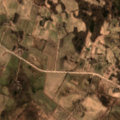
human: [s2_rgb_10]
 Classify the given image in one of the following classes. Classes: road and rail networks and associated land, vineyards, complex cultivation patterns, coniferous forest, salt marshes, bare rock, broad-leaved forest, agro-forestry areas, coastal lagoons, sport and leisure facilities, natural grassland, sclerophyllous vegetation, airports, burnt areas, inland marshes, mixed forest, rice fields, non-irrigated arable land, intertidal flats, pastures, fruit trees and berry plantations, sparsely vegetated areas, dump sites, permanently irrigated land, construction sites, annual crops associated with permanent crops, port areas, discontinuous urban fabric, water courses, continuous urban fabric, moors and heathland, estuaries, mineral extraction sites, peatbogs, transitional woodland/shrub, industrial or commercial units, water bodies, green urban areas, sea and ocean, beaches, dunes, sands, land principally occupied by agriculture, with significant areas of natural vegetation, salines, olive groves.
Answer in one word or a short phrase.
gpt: pastures, land principally occupied by agriculture, with significant areas of natural vegetation, transitional woodland/shrub